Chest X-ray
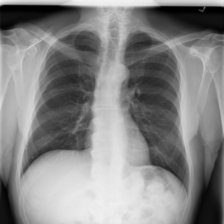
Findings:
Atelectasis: negative
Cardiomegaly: negative
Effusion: negative
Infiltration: negative
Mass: negative
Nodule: negative
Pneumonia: negative
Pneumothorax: negative
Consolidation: negative
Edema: negative
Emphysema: negative
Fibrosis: negative
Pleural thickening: negative
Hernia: negative